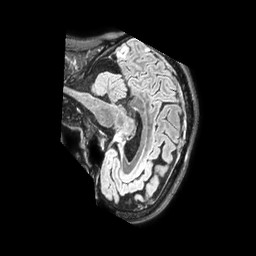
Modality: FLAIR
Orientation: sagittal
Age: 59
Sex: male
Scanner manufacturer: philips
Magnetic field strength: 1.5 T
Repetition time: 4.8 s
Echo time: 0.3272 s